Question: My app with only one activity runs perfect on all emulators including the Samsung Galaxy S3 emulator provided by Genymotion. I am using the Android Studio.
When I hook up my real Samsung Galaxy S3 to my computer it reads the device correct and it is online with all the correct developer options. It's correctly listed by adb as "device".
I am targeting the correct API (18) for my device I believe, android 4.3
This is where it gets "stuck" and nothing happens on the real device:

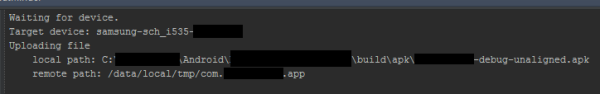
Answer: I had problem such that with the N10 tablet. It was caused by bad quality USB port/cable. Problem dissapeared when I connected cable to the mainboard USB instead chassis one.